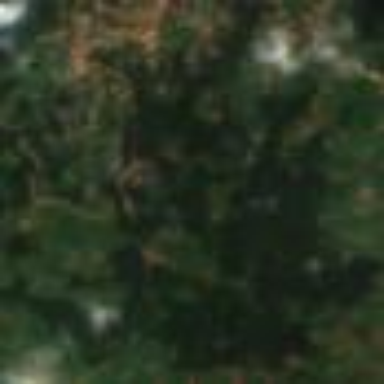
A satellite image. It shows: Beautiful woodland area.